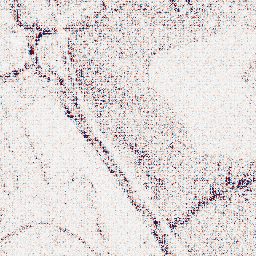
Category: wavelet
Decomposition family: wavelet_biorthogonal
Decomposition parameters: wavelet: bior4.4
level: 1
Upsampling method: nearest
Upsampling parameters: scale: 2
Upsampling scale: 2